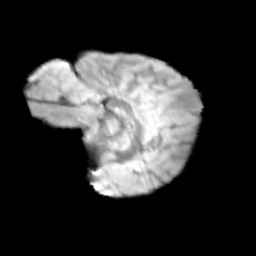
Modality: T2w
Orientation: sagittal
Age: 11
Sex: male
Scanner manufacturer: siemens
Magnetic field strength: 3 T
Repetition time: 3.8 s
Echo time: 0.07 s